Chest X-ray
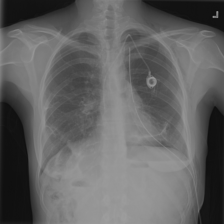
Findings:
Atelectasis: negative
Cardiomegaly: negative
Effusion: negative
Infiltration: negative
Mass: negative
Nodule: negative
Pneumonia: negative
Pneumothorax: positive
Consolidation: negative
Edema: negative
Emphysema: positive
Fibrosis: negative
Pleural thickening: negative
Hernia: negative